Aerial crown-view tile of a tropical tree (Barro Colorado Island, Panama), acquired 20250915:
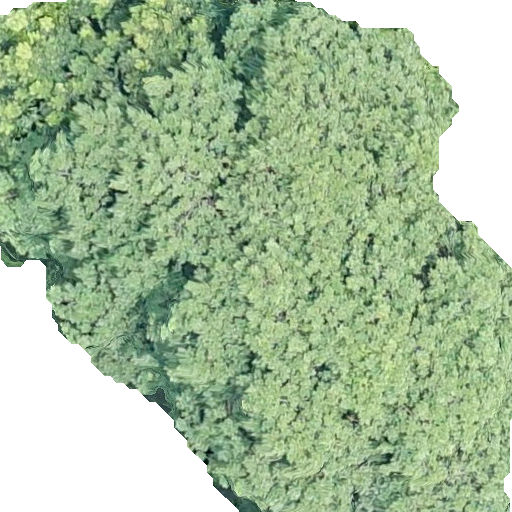
Species: Simarouba amara
GBIF accepted scientific name: Simarouba amara
Crown area: 349.276 m²